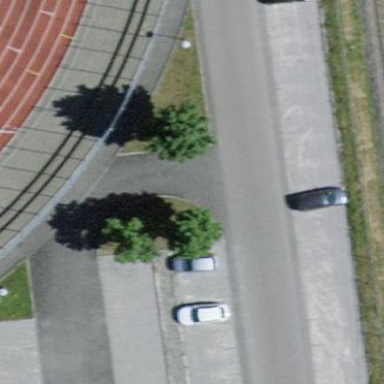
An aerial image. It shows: Parking area with surface.